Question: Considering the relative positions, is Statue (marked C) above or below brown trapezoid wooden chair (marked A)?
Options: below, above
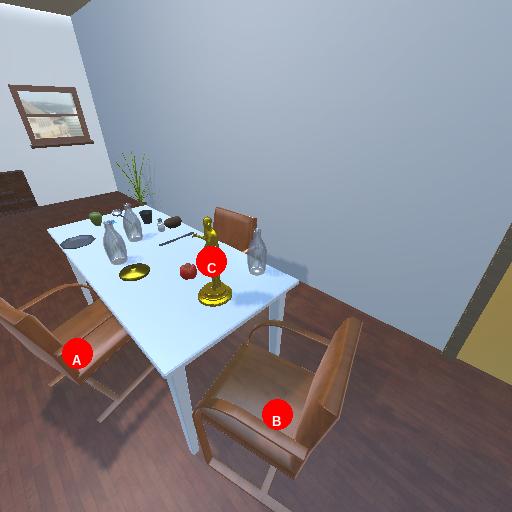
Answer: below